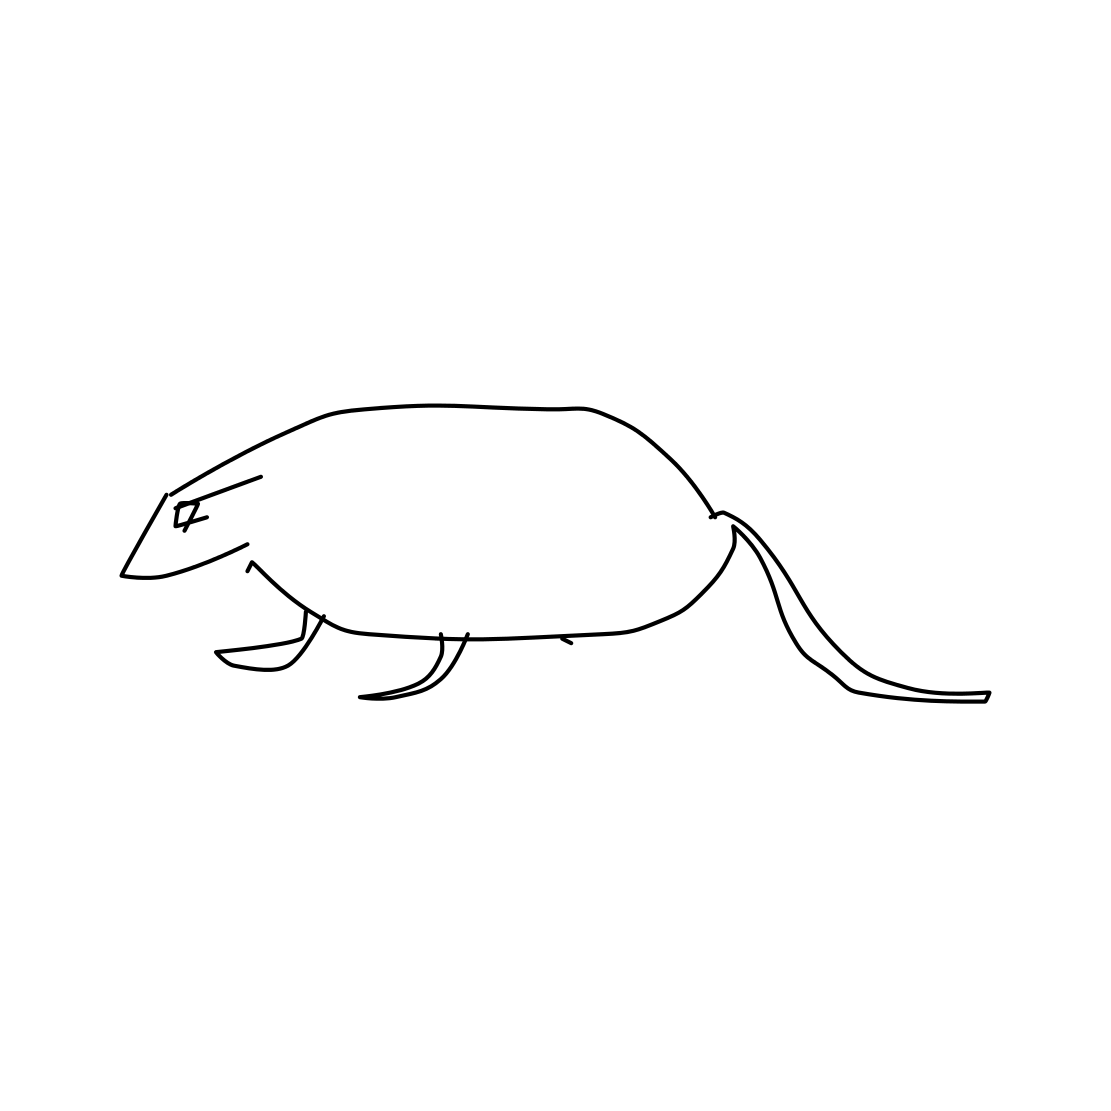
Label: mouse (animal)